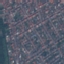
Land use / land cover class: Residential